Question: What is the value of this measurement?
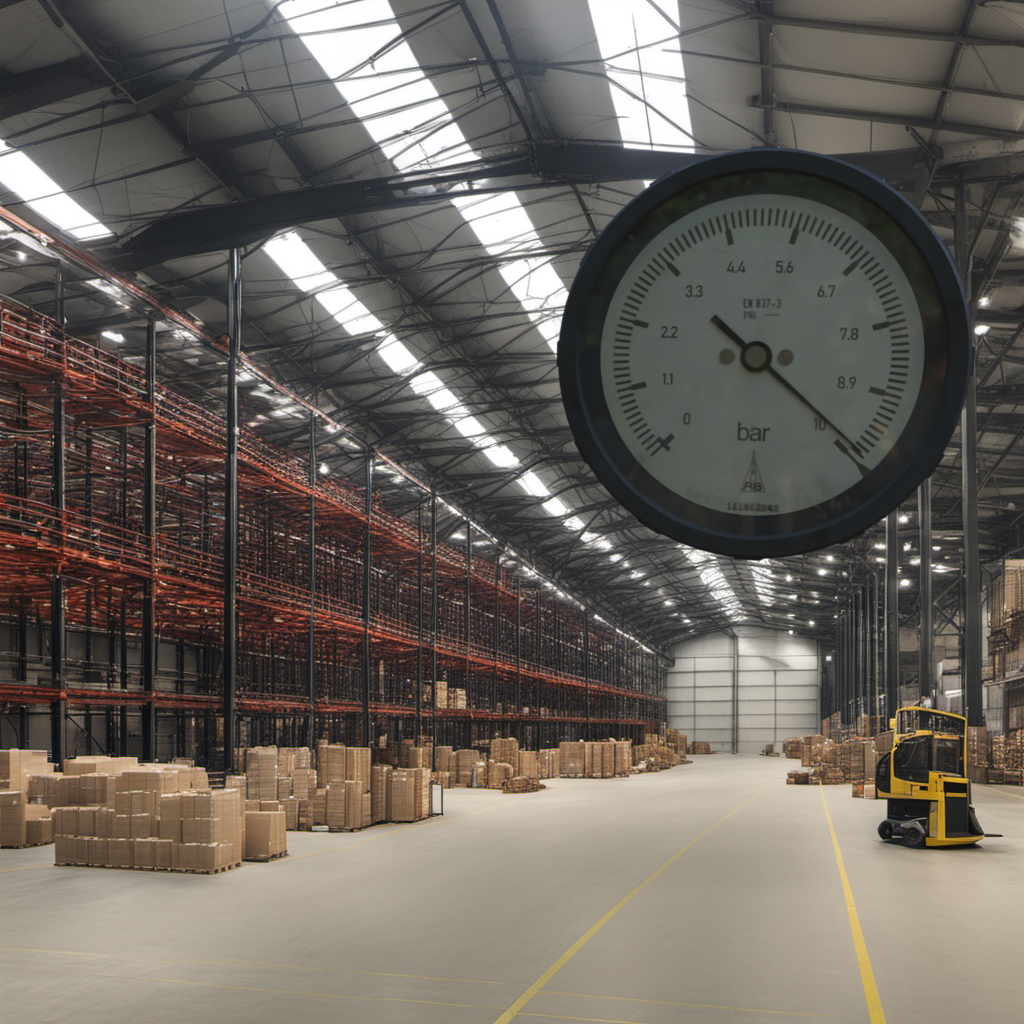
Answer: The result is 9.78
Question: What is the range of this measurement?
Answer: The range is from 0 to 10
Question: What is the minimum and maximum value range of this measurement?
Answer: The minimum value is 0 and the maximum value is 10